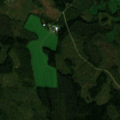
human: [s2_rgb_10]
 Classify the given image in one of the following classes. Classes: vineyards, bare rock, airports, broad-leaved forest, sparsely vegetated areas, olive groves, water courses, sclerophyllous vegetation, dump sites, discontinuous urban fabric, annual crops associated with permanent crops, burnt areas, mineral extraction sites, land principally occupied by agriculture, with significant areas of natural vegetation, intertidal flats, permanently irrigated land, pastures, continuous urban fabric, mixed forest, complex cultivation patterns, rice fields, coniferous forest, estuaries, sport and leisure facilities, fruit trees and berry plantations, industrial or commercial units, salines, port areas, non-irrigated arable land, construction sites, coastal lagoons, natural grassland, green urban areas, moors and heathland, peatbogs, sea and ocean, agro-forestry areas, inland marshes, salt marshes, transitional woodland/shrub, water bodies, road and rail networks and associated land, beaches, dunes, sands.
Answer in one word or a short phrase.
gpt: land principally occupied by agriculture, with significant areas of natural vegetation, coniferous forest, mixed forest